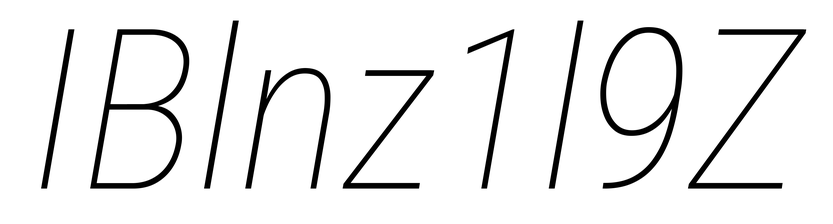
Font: Roboto-Italic_Condensed_Thin_Italic